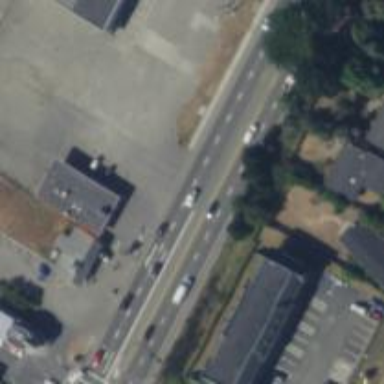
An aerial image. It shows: Asphalt road classified as trunk highway.